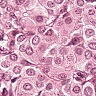
Metastatic tissue present: yes